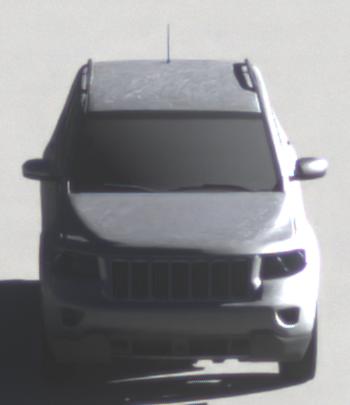
Make: Jeep
Model: Grand Cherokee
Detailed model: WK2
Model produced from: 2010
Model produced until: 2021
Doors: 5
Color: white
Road condition: dry road
Daytime: sunrise or sunset
Contrast: medium contrast